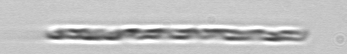
Label: Dactyliosolen_fragilissimus